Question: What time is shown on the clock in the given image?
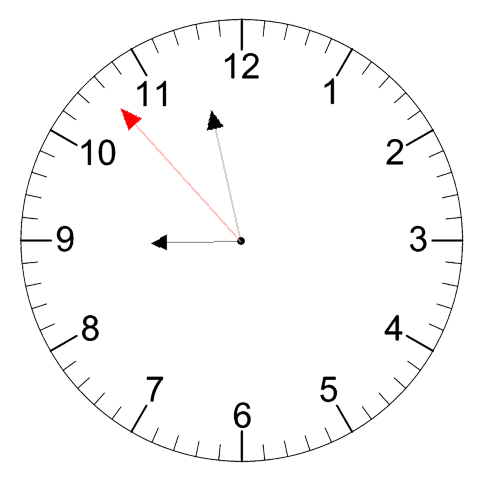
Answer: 08:57:53